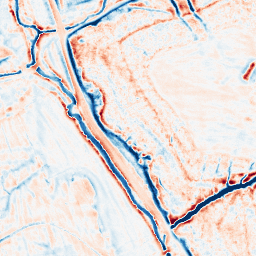
Category: edge_preserving
Decomposition family: bilateral
Decomposition parameters: d: 15
sigma_color: 50
sigma_space: 50
Upsampling method: quadratic
Upsampling parameters: scale: 4
Upsampling scale: 4